Question: I'm trying to upgrade my solution to be in visual studio 2013 and my start options are now missing

Does anyone know how to repair them?
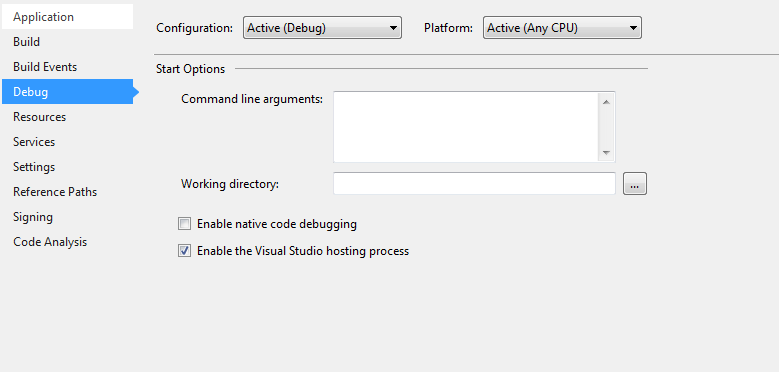
Answer: Wow, I was running the express version of visual studio by mistake. Express version doesn't have Start actions.